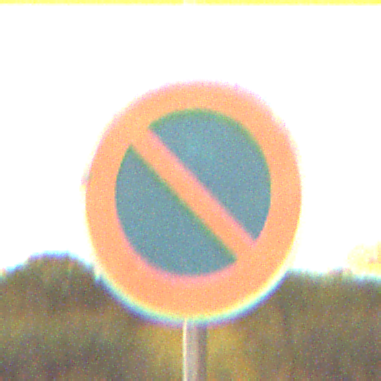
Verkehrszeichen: EingeschraenktesHalteverbot
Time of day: Night
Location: Outdoor (Nature)
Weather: Clear
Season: NotSpecified
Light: Natural